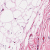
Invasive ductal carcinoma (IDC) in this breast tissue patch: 0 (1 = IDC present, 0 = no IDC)